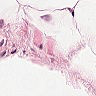
Metastatic tissue present: no